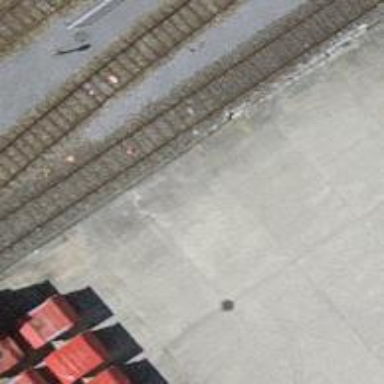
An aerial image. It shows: Railway yard with one track in service.